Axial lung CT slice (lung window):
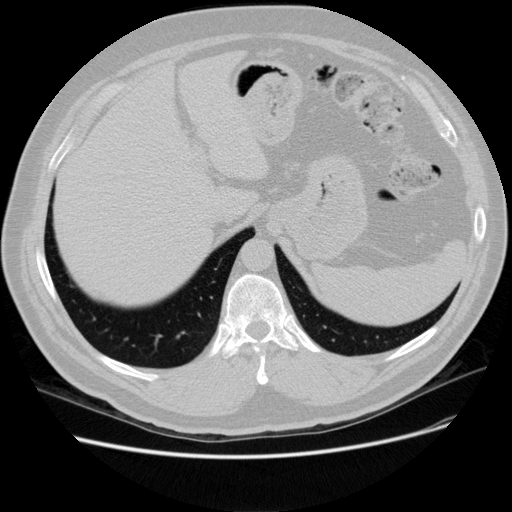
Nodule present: no